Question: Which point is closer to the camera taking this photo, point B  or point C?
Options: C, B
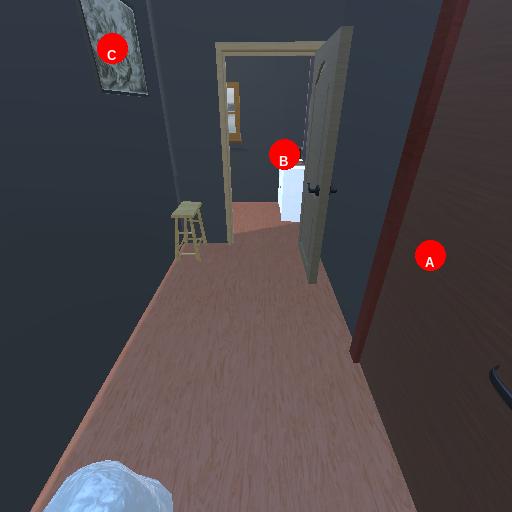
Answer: C